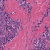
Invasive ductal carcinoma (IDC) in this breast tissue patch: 1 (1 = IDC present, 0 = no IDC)